Question: ran into some issue i have never seen before.
It only happens on chrome, the options of a select element show up garbled when the select box is expanded but show all right when something is selected. You can see the issue in the attached screenshot where the left select shows a selected option right and the second shows the expanded view. Looked online but there is not much to find, as the problem cannot be described easily. Encoding is utf8, firefox shows everything fine...
Any ideas?!
attached image:

Will try at another computer too, think it does so though from previous testing.
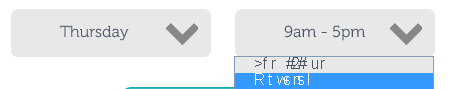
Answer: From the looks of it, some <URL> while using local fonts including Museo and haven't been fixed yet, so you might be dealing with a browser bug as well.